Question: What happens is that the nav-search-ul element does not return to the correct position after changing screen resolution, it's like the media does not work.
only happens in chrome, since in firefox y IE everything ok

so you can check in <URL>
'''
<nav>
<ul>
<li class="m">aaaaa</li>
<li class="nav-search-ul">bbbbb</li>
</ul>
</nav>
li {
color: red;
display: block;
}
ul {
clear: both;
background: rgb(27, 34, 36);
text-align: center;
}
@media (min-width: 600px) {
li {
display: inline-block;
}
.nav-search-ul {
float: right;
}
}
'''
<URL>
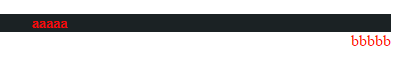
Answer: Just add the following CSS:
'''
.nav-search-ul {
display:inline
}
'''